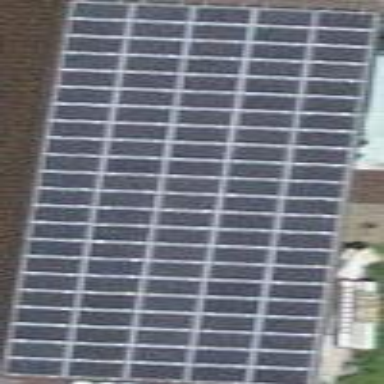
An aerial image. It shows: Solar power generator.